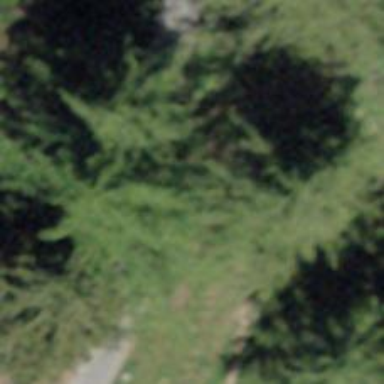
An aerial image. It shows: Bench.